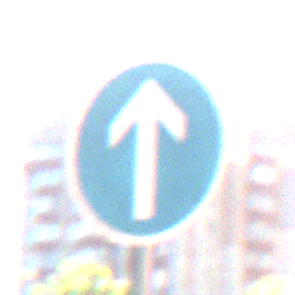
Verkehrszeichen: VorgeschriebeneFahrtrichtungGeradeaus
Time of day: MorningAfternoon
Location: Outdoor (Suburban)
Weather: PartlyCloudy
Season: NotSpecified
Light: Natural